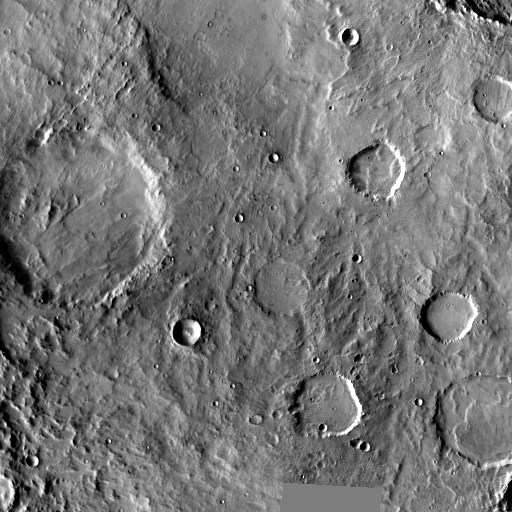
Crater classes present: Background, Other, Layered, Buried, Secondary